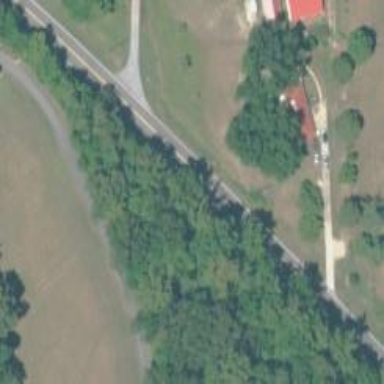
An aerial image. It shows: Culvert tunnel.